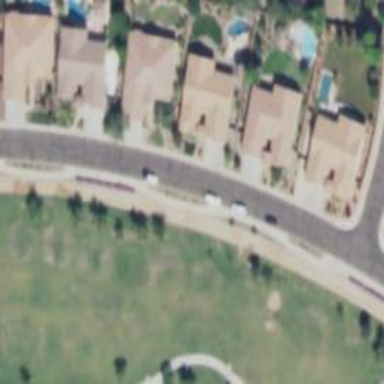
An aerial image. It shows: Smooth asphalt road in residential area.